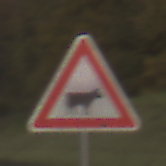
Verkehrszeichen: ViehtriebLinks
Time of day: SunriseSunset
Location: Outdoor (Nature)
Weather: PartlyCloudy
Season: NotSpecified
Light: Natural